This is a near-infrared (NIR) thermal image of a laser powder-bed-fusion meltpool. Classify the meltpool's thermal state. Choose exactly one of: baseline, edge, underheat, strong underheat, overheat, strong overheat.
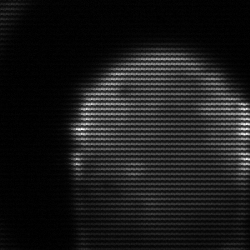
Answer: edge